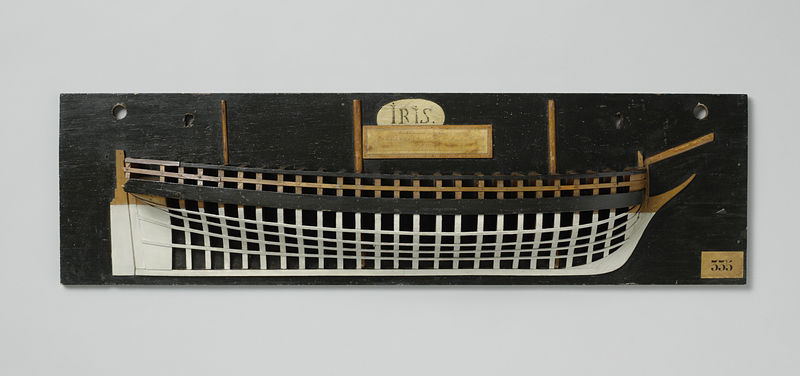
Titel: Halfmodel van het korvet Iris van 18 stukken
Standort: Amsterdam
Institution: Rijksmuseum
Schlagwörter: white, black, wall, brown, wooden, wood, boat, orange, ship, paper, sculpture, iris, carving, grid, painted, mount, display, holes, check, weave, woodwork, 555, painted wood